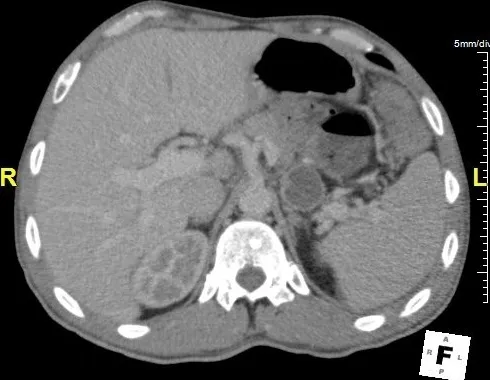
CT scan showing cystic lesion of the pancreas. Thin walled lesion without segmentation with homogenous fluid content.
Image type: radiology (ct)